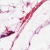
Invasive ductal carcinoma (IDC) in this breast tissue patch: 0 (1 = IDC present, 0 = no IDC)